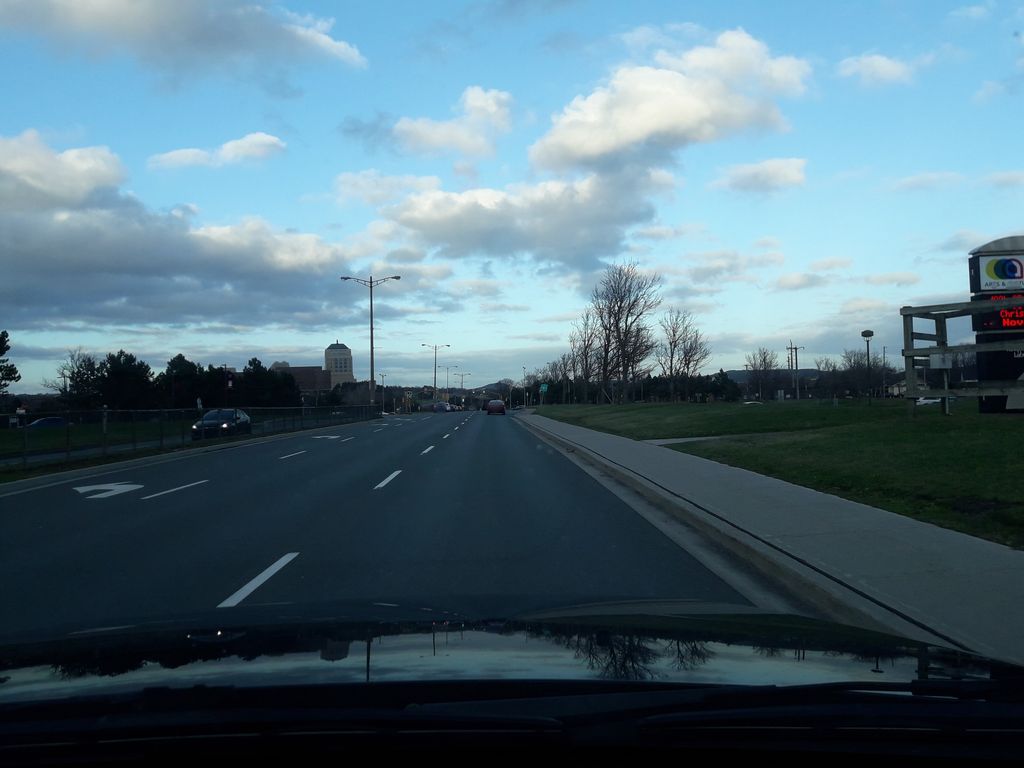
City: st_johns